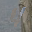
Label: 4